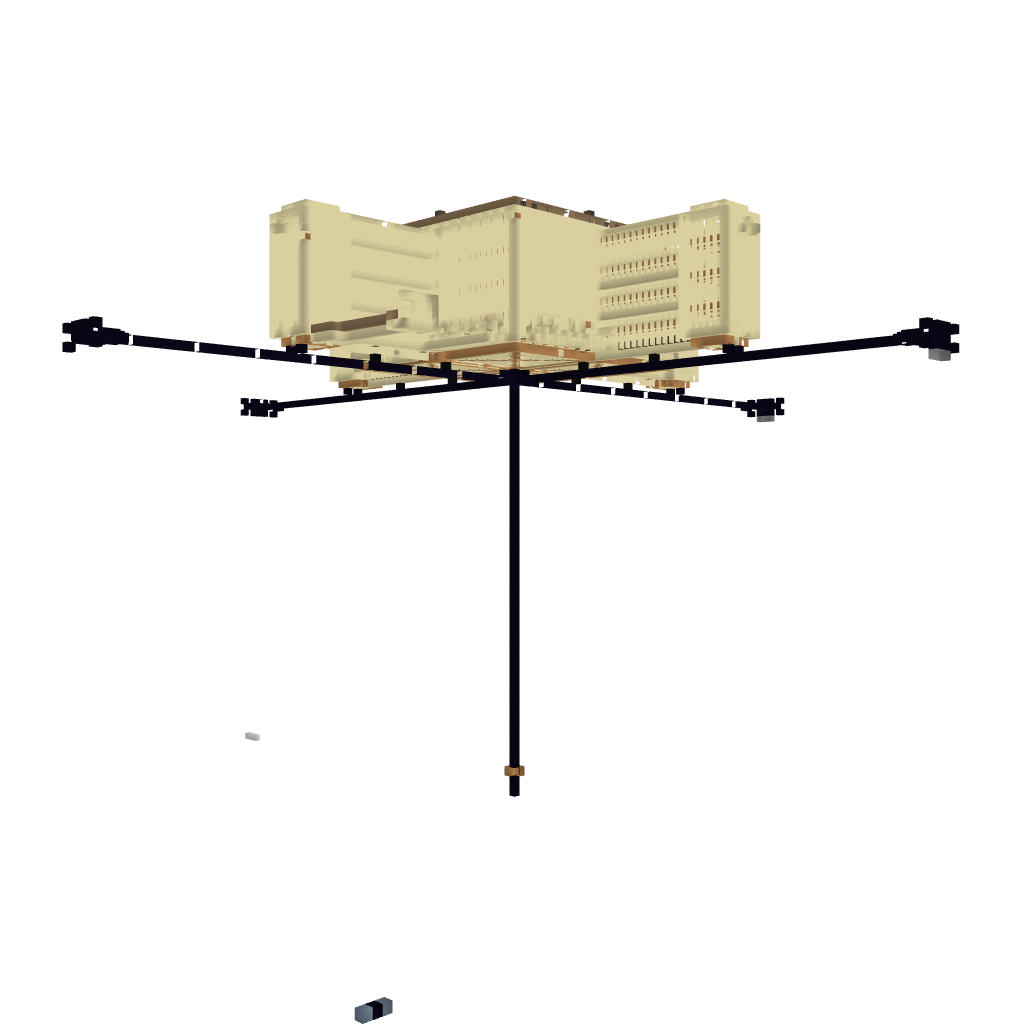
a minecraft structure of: Command Center